Question: i got an error like this
'''
You have an error in your SQL syntax; check the manual that corresponds to your MySQL server version for the right syntax to use near 'Satuan, 'Satuan') VALUES ('KMJ001', 'KKMJ005', 'asdf asdf', '123123', 'kg')' at line 1
INSERT INTO 'ms_material_jasa' ('Kode_Material_Jasa', 'Kode_Kategori_Material_Jasa', 'Nama_Jenis_Material_Jasa', 'Harga' Satuan, 'Satuan') VALUES ('KMJ001', 'KKMJ005', 'asdf asdf', '123123', 'kg')
'''
it refers to my active record model
'''
function create($kmj,$kkmj,$njmj,$hs,$s)
{
$data=array('Kode_Material_Jasa' => $kmj, 'Kode_Kategori_Material_Jasa' => $kkmj, 'Nama_Jenis_Material_Jasa' => $njmj, 'Harga Satuan' => $hs, 'Satuan' => $s);
$this->db->insert('ms_material_jasa',$data);
}
'''
here is my controller
'''
function tambah()
{
$data['kmj'] = $this->input->post('kmj');
$data['kkmj'] = $this->input->post('kkmj');
$data['njmj'] = $this->input->post('njmj');
$data['hs'] = $this->input->post('hs');
$data['s'] = $this->input->post('s');
$data['title'] = 'QB Tambah Material / Jasa';
$data['pesan'] = $data['kmj'].' berhasil ditambahkan ! ';
$this->form_validation->set_rules('kmj','Kode Material / Jasa','trim|required|min_length[2]|max_length[20]|xss_clean');
$this->form_validation->set_rules('kkmj','Kode Kategori Material / Jasa','trim|required|min_length[2]|max_length[20]|xss_clean');
$this->form_validation->set_rules('njmj','Nama Jenis Material / Jasa','trim|required|min_length[2]|max_length[20]|xss_clean');
$this->form_validation->set_rules('hs','Harga Satuan','trim|required|min_length[2]|numeric|max_length[20]|xss_clean');
$this->form_validation->set_rules('s','Satuan','xss_clean');
if($this->form_validation->run() == false)
{
$lastval = $this->m_admin->getlastval('KMJ','ms_material_jasa','kode_material_jasa');
$data['nextval'] = $this->m_admin->gencode('KMJ',3,$lastval);
$this->load->view('head',$data);
$this->load->view('content/add_material_jasa',$data);
}
else
{
$this->m_materialjasa->create($data['kmj'],$data['kkmj'],$data['njmj'],$data['hs'],$data['s']);
$data['kirim'] = $this->m_materialjasa->read();
$this->load->view('head',$data);
$this->load->view('v/vkategorimaterial',$data);
}
}
'''
looks like the following query
'''
INSERT INTO 'ms_material_jasa' ('Kode_Material_Jasa', 'Kode_Kategori_Material_Jasa', 'Nama_Jenis_Material_Jasa', 'Harga' Satuan, 'Satuan') VALUES ('KMJ001', 'KKMJ005', 'asdf asdf', '123123', 'kg')
'''
is correct, here is the 'ms_material_jasa' table. it looks like the entry don't break the data type.length on database. i don't know what went wrong, how do i resolve this ?

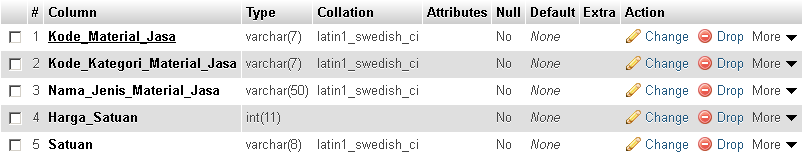
Answer: Your quote is in the wrong place on 'Harga Satuan' in the fields list. The error actually says that.
Yours:
'''
INSERT INTO 'ms_material_jasa' ('Kode_Material_Jasa', 'Kode_Kategori_Material_Jasa', 'Nama_Jenis_Material_Jasa', 'Harga' Satuan, 'Satuan') VALUES ('KMJ001', 'KKMJ005', 'asdf asdf', '123123', 'kg')
'''
Correct:
'''
INSERT INTO 'ms_material_jasa' ('Kode_Material_Jasa', 'Kode_Kategori_Material_Jasa', 'Nama_Jenis_Material_Jasa', 'Harga_Satuan', 'Satuan') VALUES ('KMJ001', 'KKMJ005', 'asdf asdf', '123123', 'kg')
'''